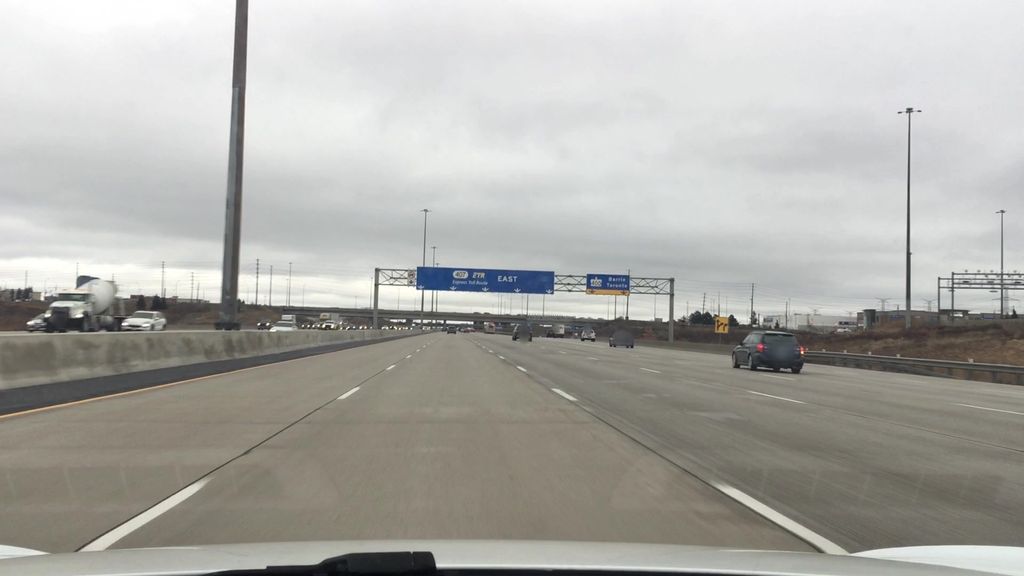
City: toronto